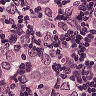
Metastatic tissue present: yes